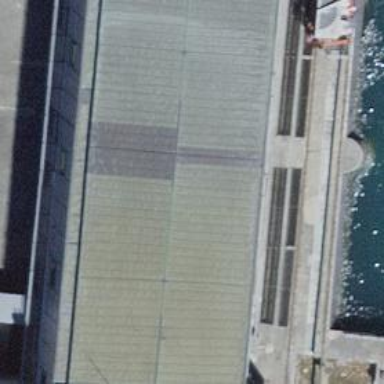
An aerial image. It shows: Industrial building with hydro power generator.